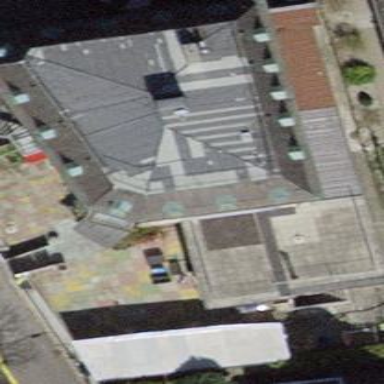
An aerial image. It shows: Residential building with uniquely designed quadruple saltbox roof.